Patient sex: F
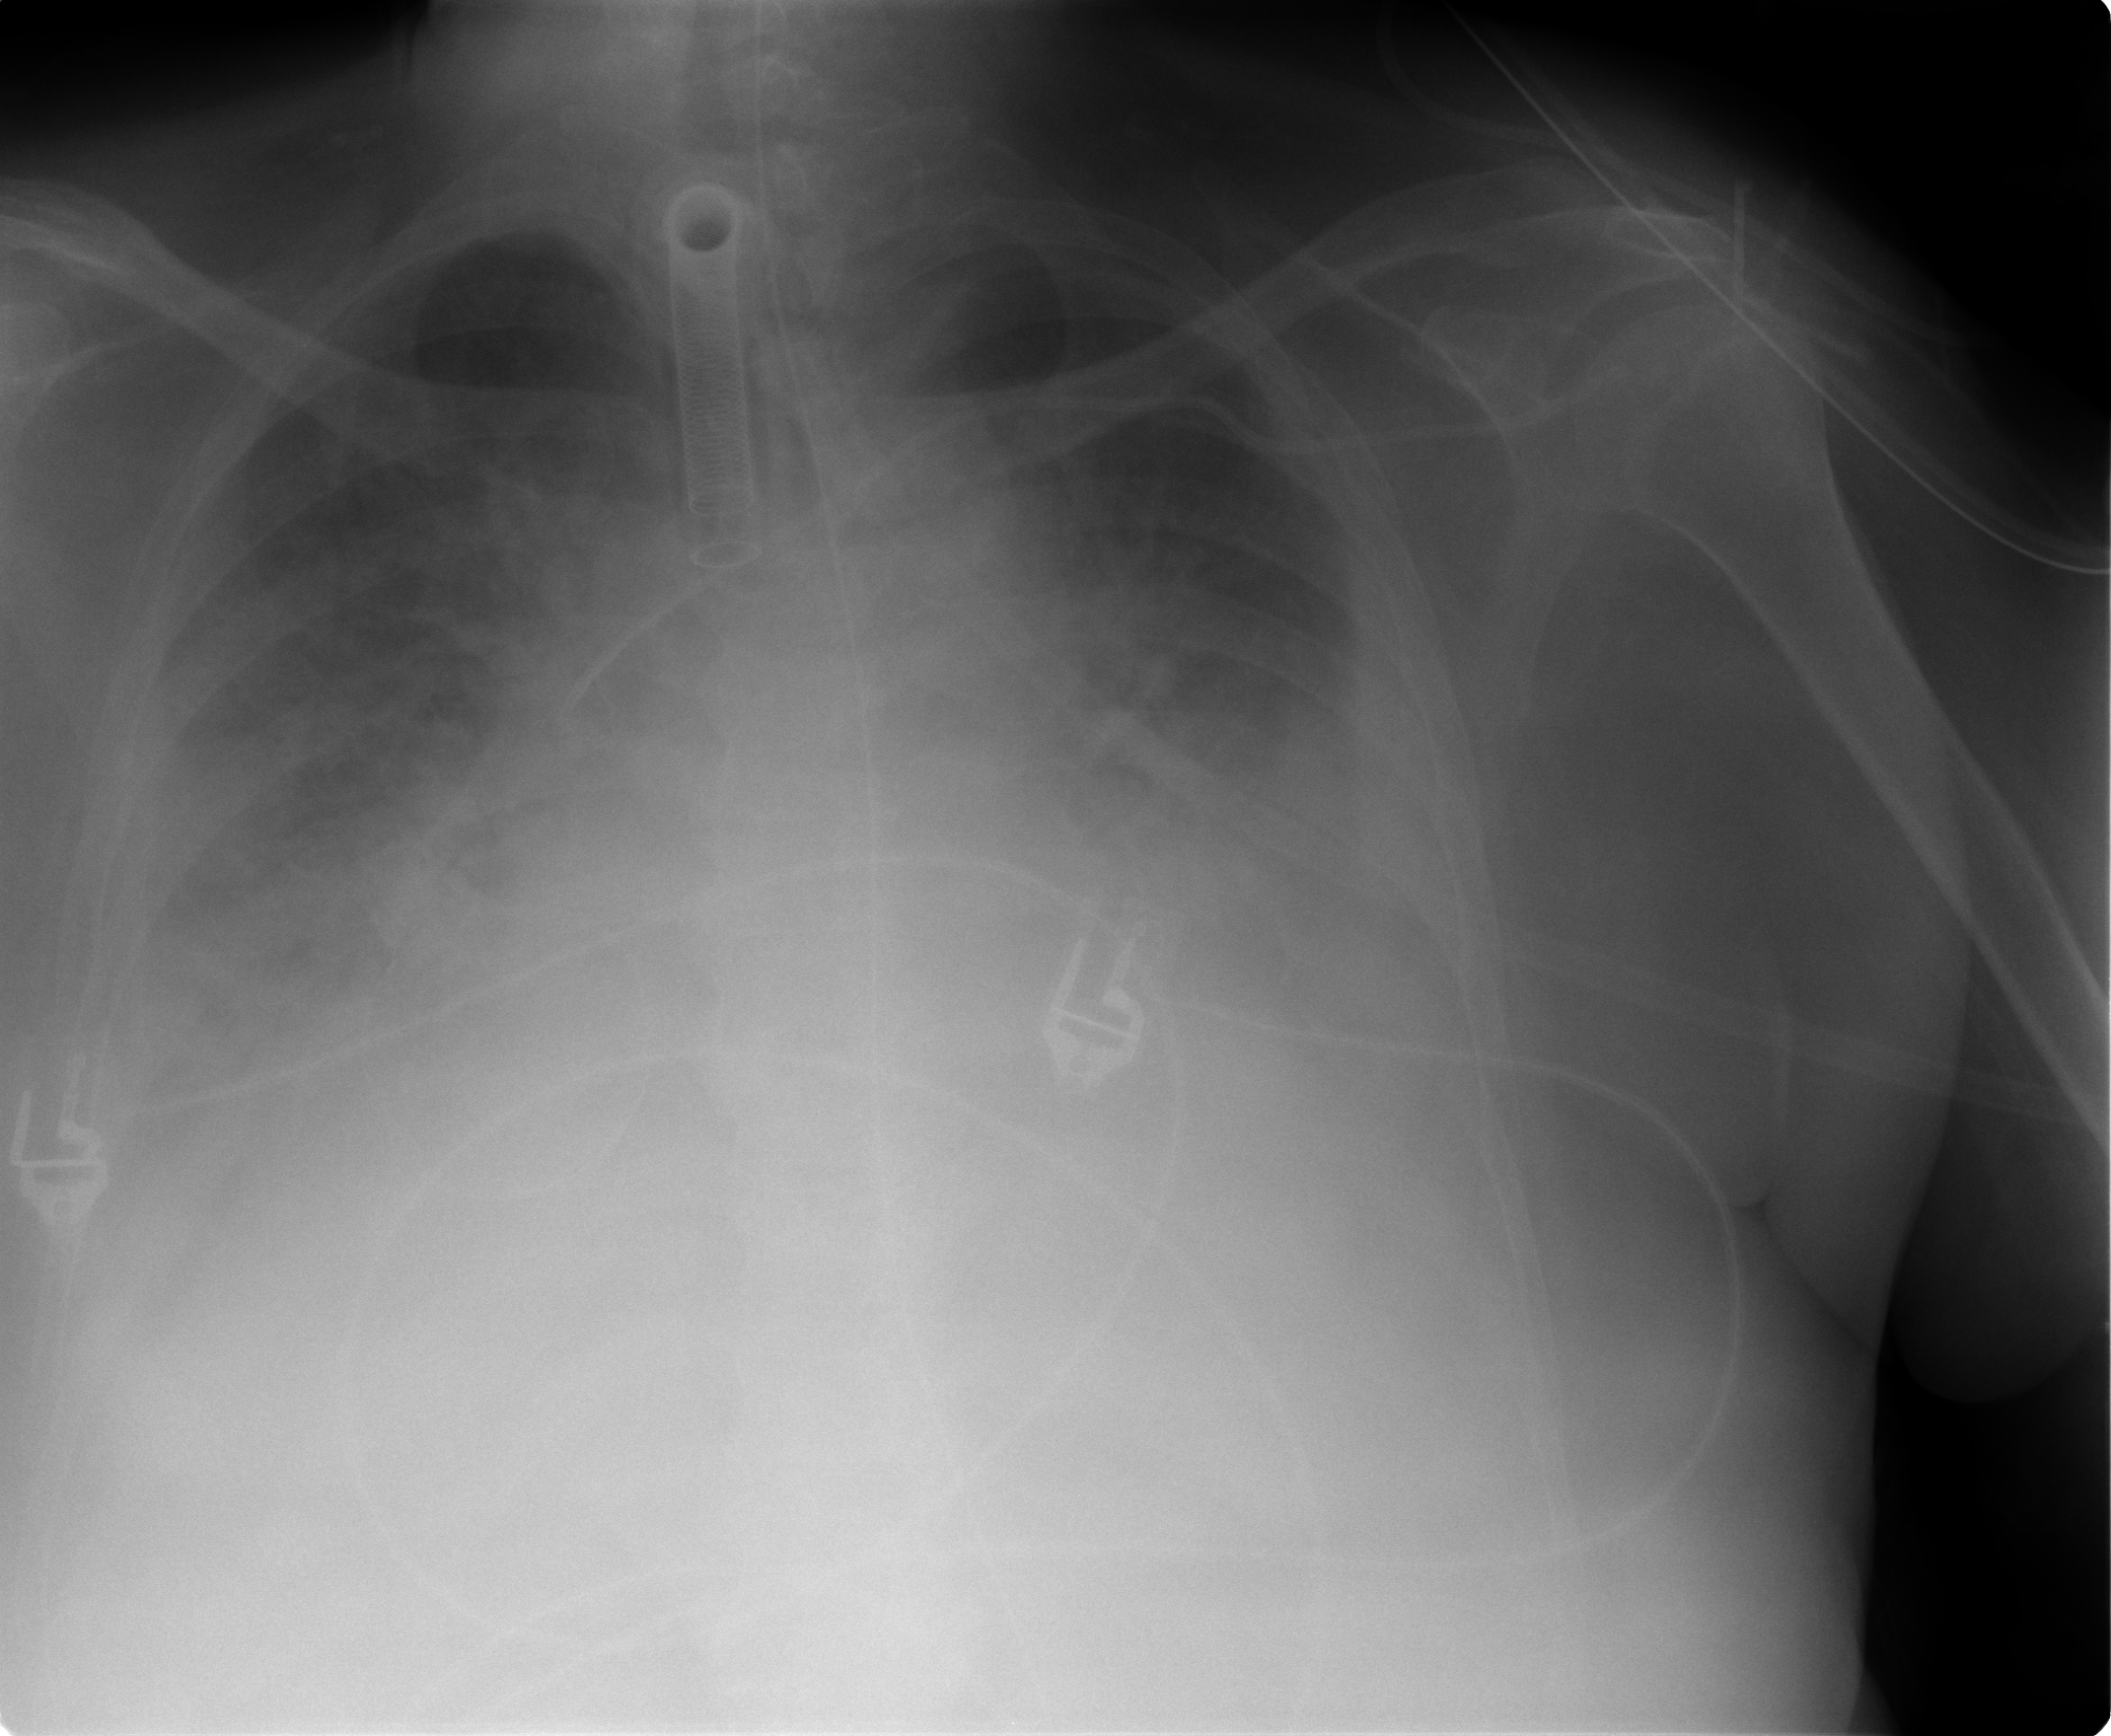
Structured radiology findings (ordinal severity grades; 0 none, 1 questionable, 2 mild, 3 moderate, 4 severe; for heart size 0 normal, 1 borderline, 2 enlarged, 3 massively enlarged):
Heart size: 2
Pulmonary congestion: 4
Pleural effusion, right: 3
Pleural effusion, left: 4
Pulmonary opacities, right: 3
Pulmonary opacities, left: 3
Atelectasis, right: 3
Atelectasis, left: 3